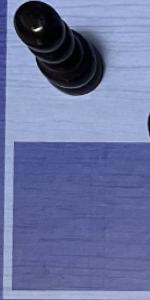
Label: Empty